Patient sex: M
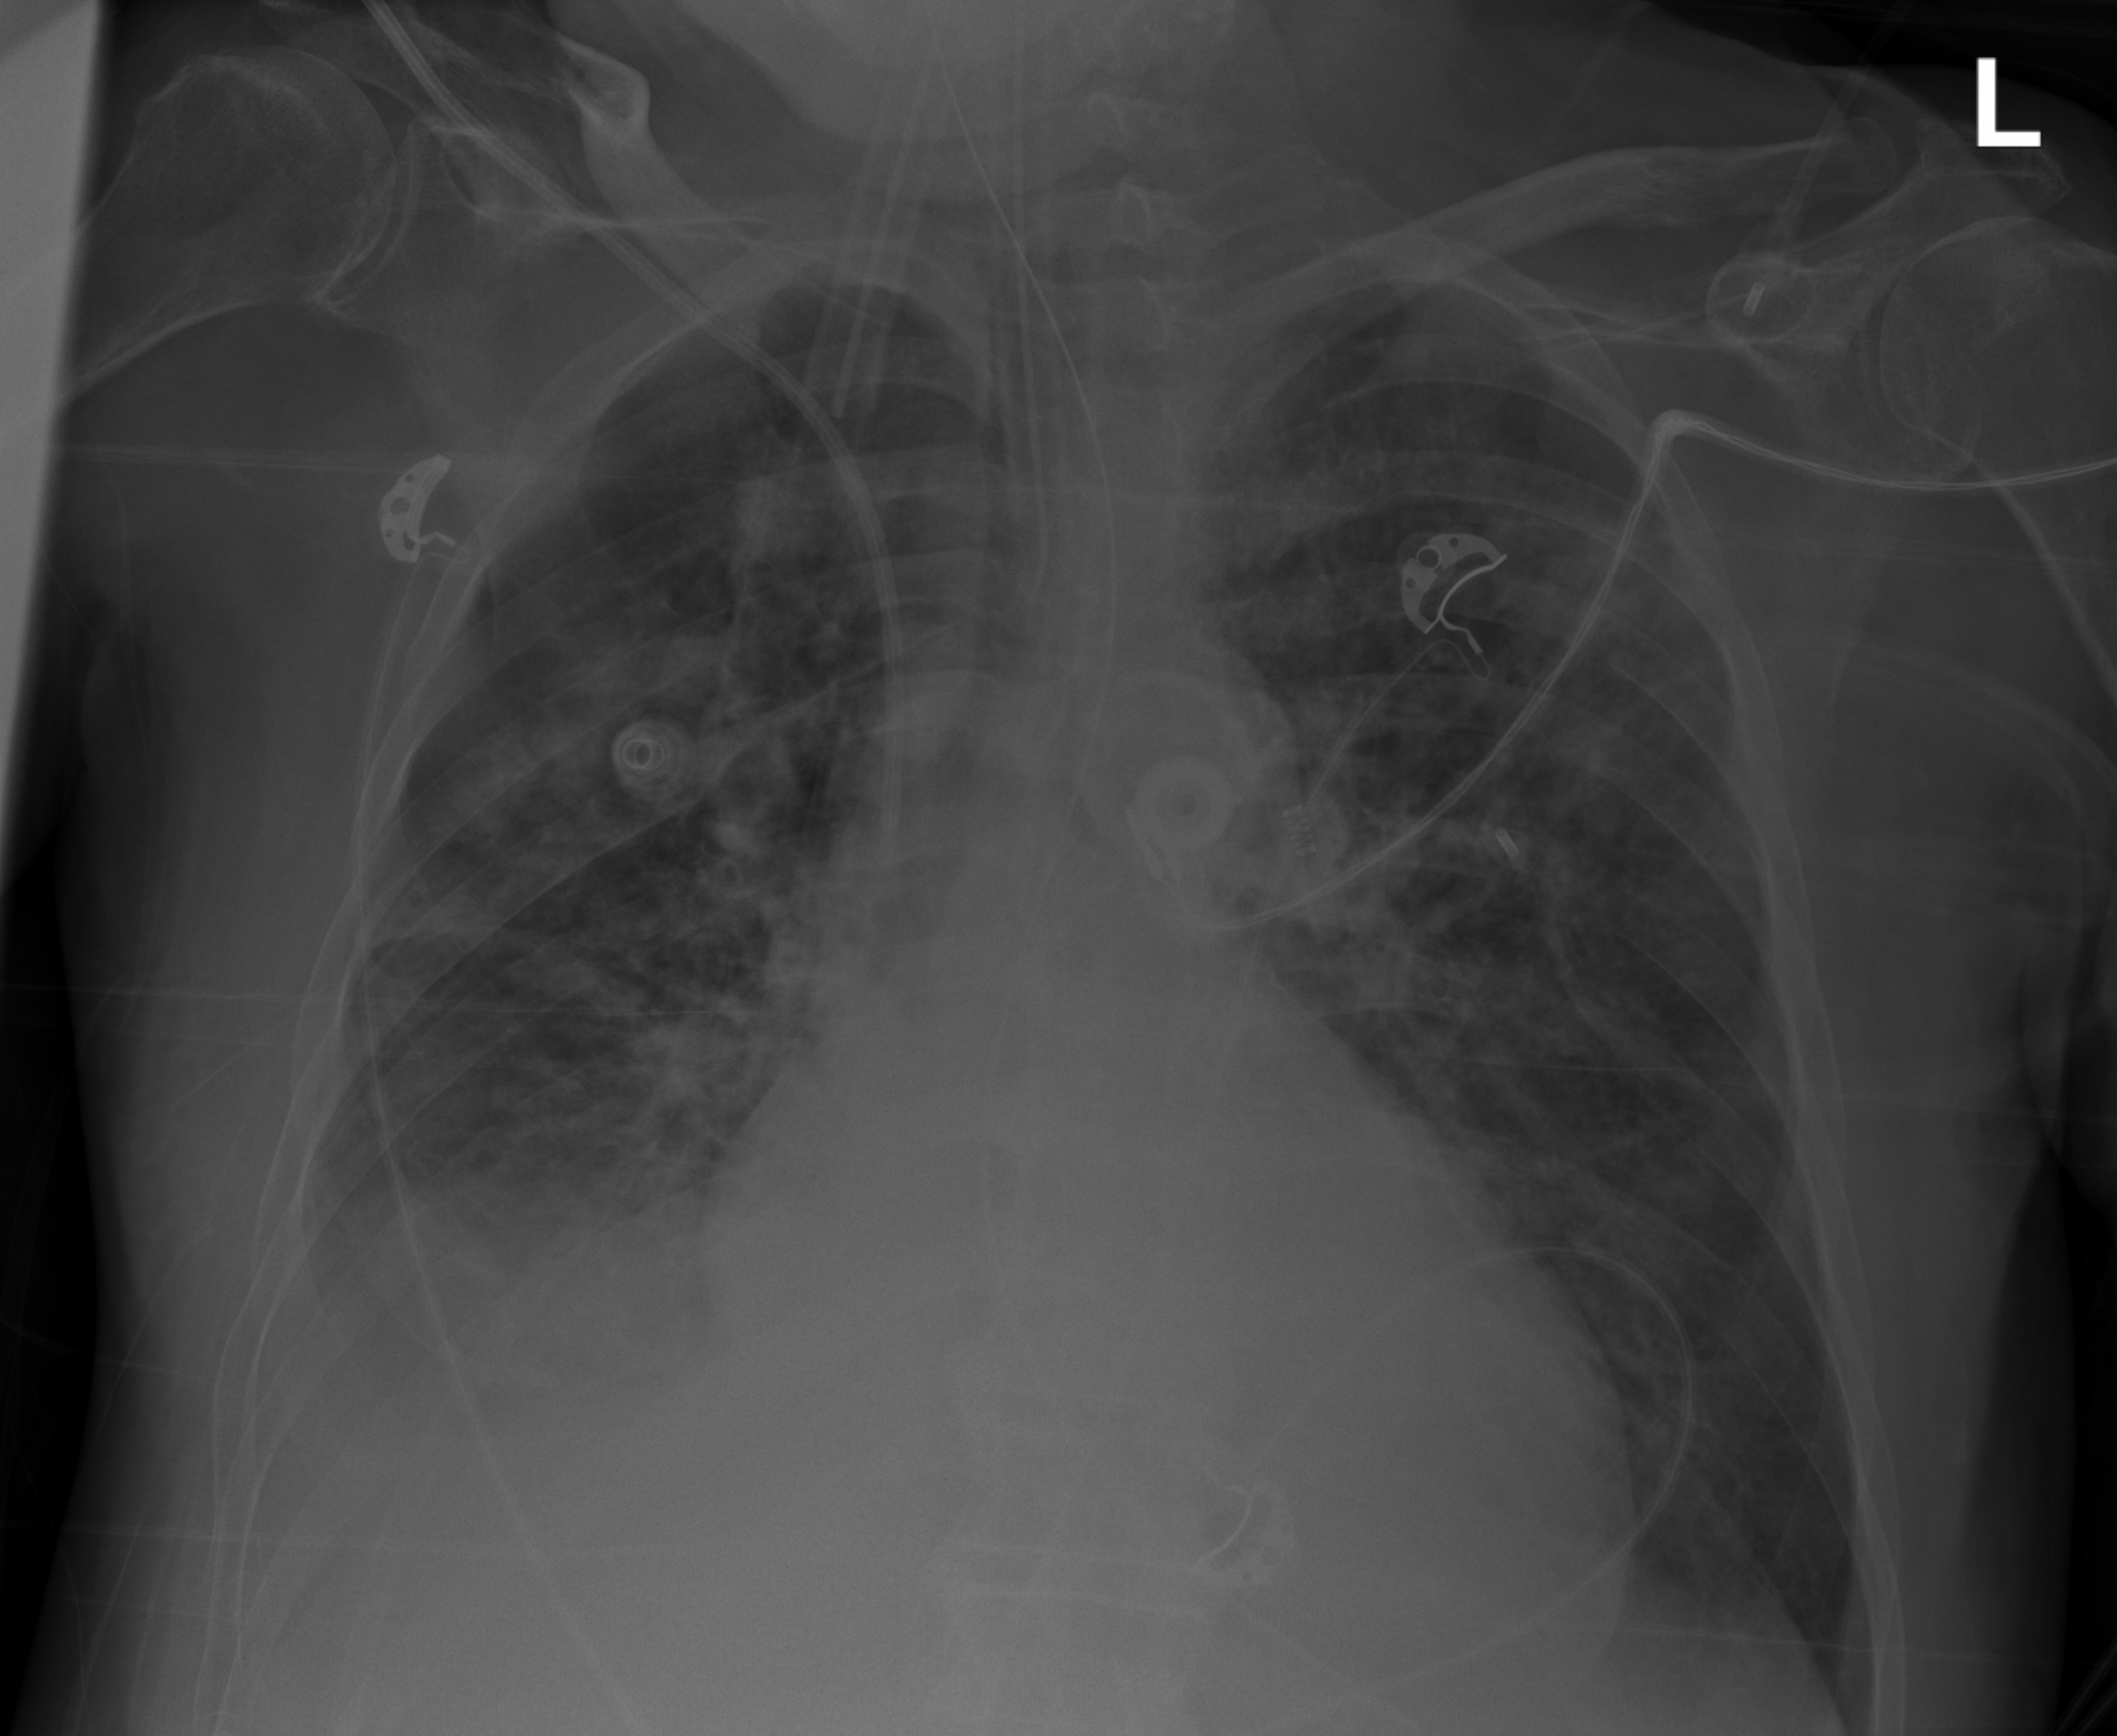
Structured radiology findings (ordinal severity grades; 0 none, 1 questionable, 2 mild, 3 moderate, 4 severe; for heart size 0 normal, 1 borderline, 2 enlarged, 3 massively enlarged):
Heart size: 2
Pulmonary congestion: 2
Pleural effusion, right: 2
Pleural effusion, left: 0
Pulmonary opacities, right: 3
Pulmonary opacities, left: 3
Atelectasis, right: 2
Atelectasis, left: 3